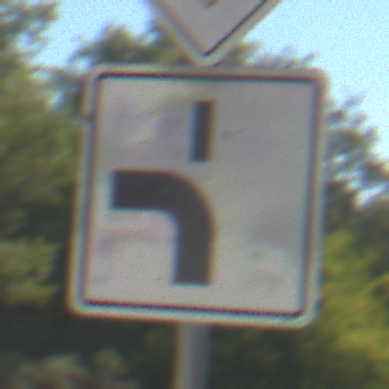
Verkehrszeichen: VerlaufVorfahrtsstrasse5
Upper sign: Vorfahrtsstrasse
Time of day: Midday
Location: Outdoor (Nature)
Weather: Clear
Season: Summer
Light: Natural